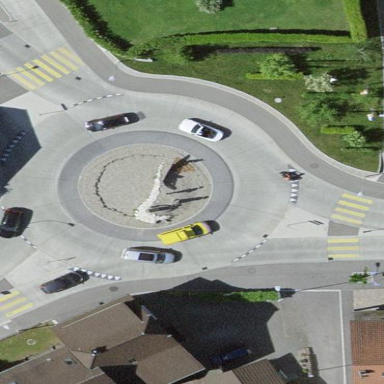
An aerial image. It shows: Secondary road around roundabout.